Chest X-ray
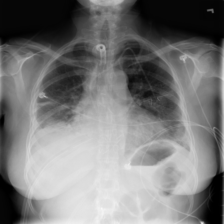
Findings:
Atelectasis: negative
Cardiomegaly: negative
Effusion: positive
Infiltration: negative
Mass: negative
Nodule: negative
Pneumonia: negative
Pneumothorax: negative
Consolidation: negative
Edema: negative
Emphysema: negative
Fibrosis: negative
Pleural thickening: negative
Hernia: negative